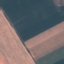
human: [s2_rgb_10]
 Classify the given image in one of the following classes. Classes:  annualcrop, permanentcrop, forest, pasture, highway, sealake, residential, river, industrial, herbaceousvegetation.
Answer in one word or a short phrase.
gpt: AnnualCrop